Aerial crown-view tile of a tropical tree (Barro Colorado Island, Panama), acquired 20241112:
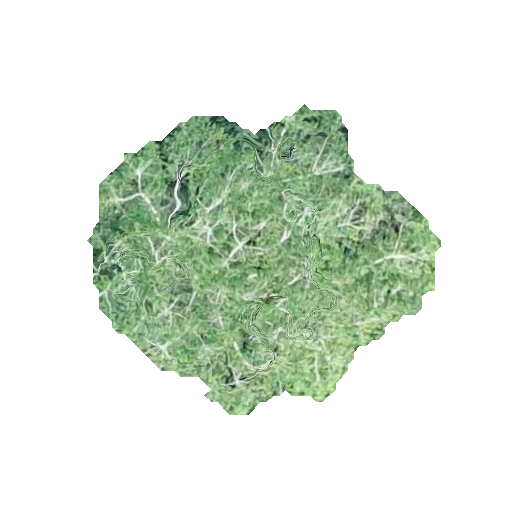
Species: Ocotea oblonga
GBIF accepted scientific name: Ocotea oblonga
Crown area: 113.887 m²